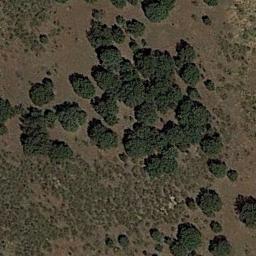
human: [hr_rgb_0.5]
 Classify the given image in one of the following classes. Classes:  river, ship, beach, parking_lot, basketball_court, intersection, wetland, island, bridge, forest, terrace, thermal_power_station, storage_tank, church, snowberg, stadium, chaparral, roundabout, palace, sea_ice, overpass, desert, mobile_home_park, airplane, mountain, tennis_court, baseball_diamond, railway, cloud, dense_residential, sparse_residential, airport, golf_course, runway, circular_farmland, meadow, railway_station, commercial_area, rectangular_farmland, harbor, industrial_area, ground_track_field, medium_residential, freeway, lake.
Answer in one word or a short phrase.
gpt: chaparral